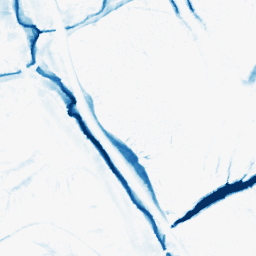
Category: morphological
Decomposition family: morphological
Decomposition parameters: operation: closing
size: 10
Upsampling method: sinc_blackman
Upsampling parameters: scale: 2
kernel_size: 16
Upsampling scale: 2